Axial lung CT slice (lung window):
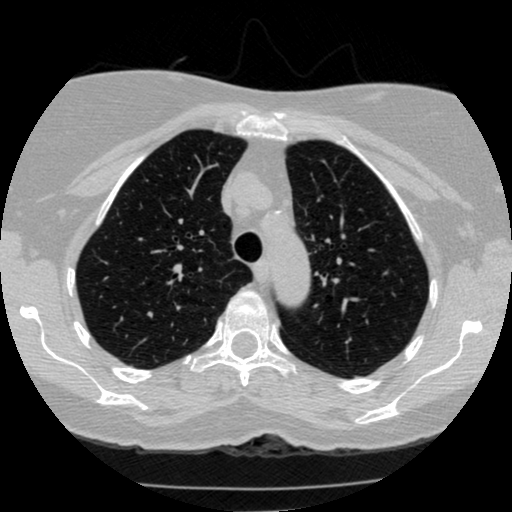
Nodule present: no